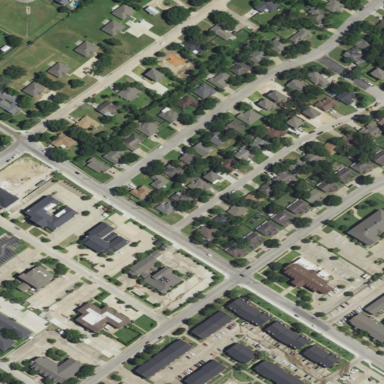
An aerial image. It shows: Neighborhood.